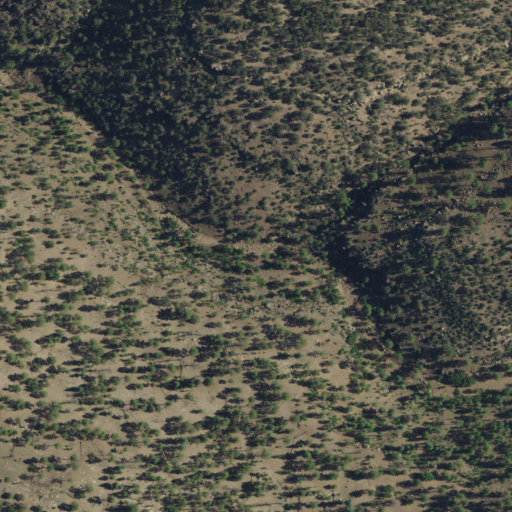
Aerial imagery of valley in New Mexico named Indian House Canyon containing evergreen forest and shrub